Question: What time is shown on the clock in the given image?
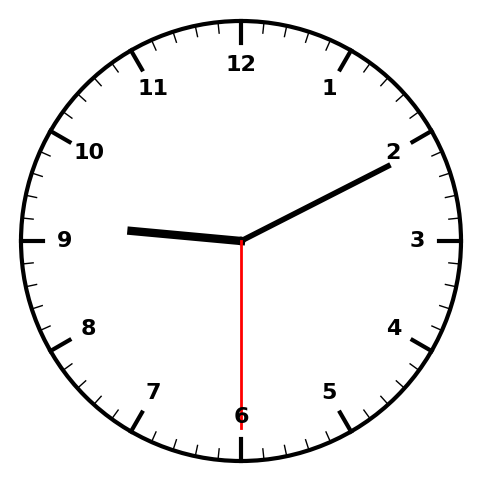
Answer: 09:10:30